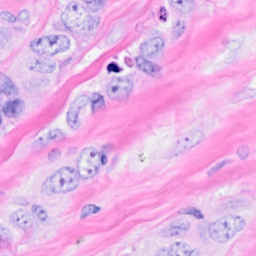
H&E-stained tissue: Breast